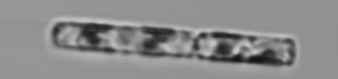
Label: Guinardia_delicatula